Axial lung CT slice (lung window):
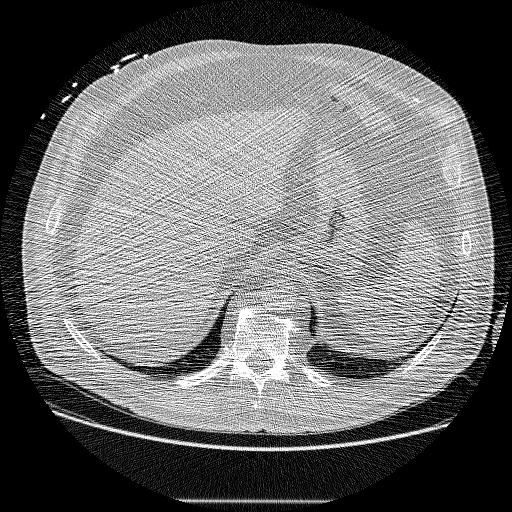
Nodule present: no